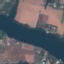
Label: River